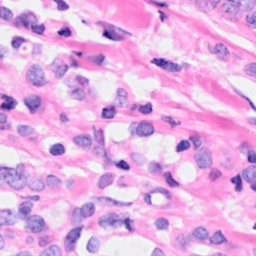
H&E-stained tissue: Breast